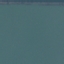
Land use / land cover class: SeaLake